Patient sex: M
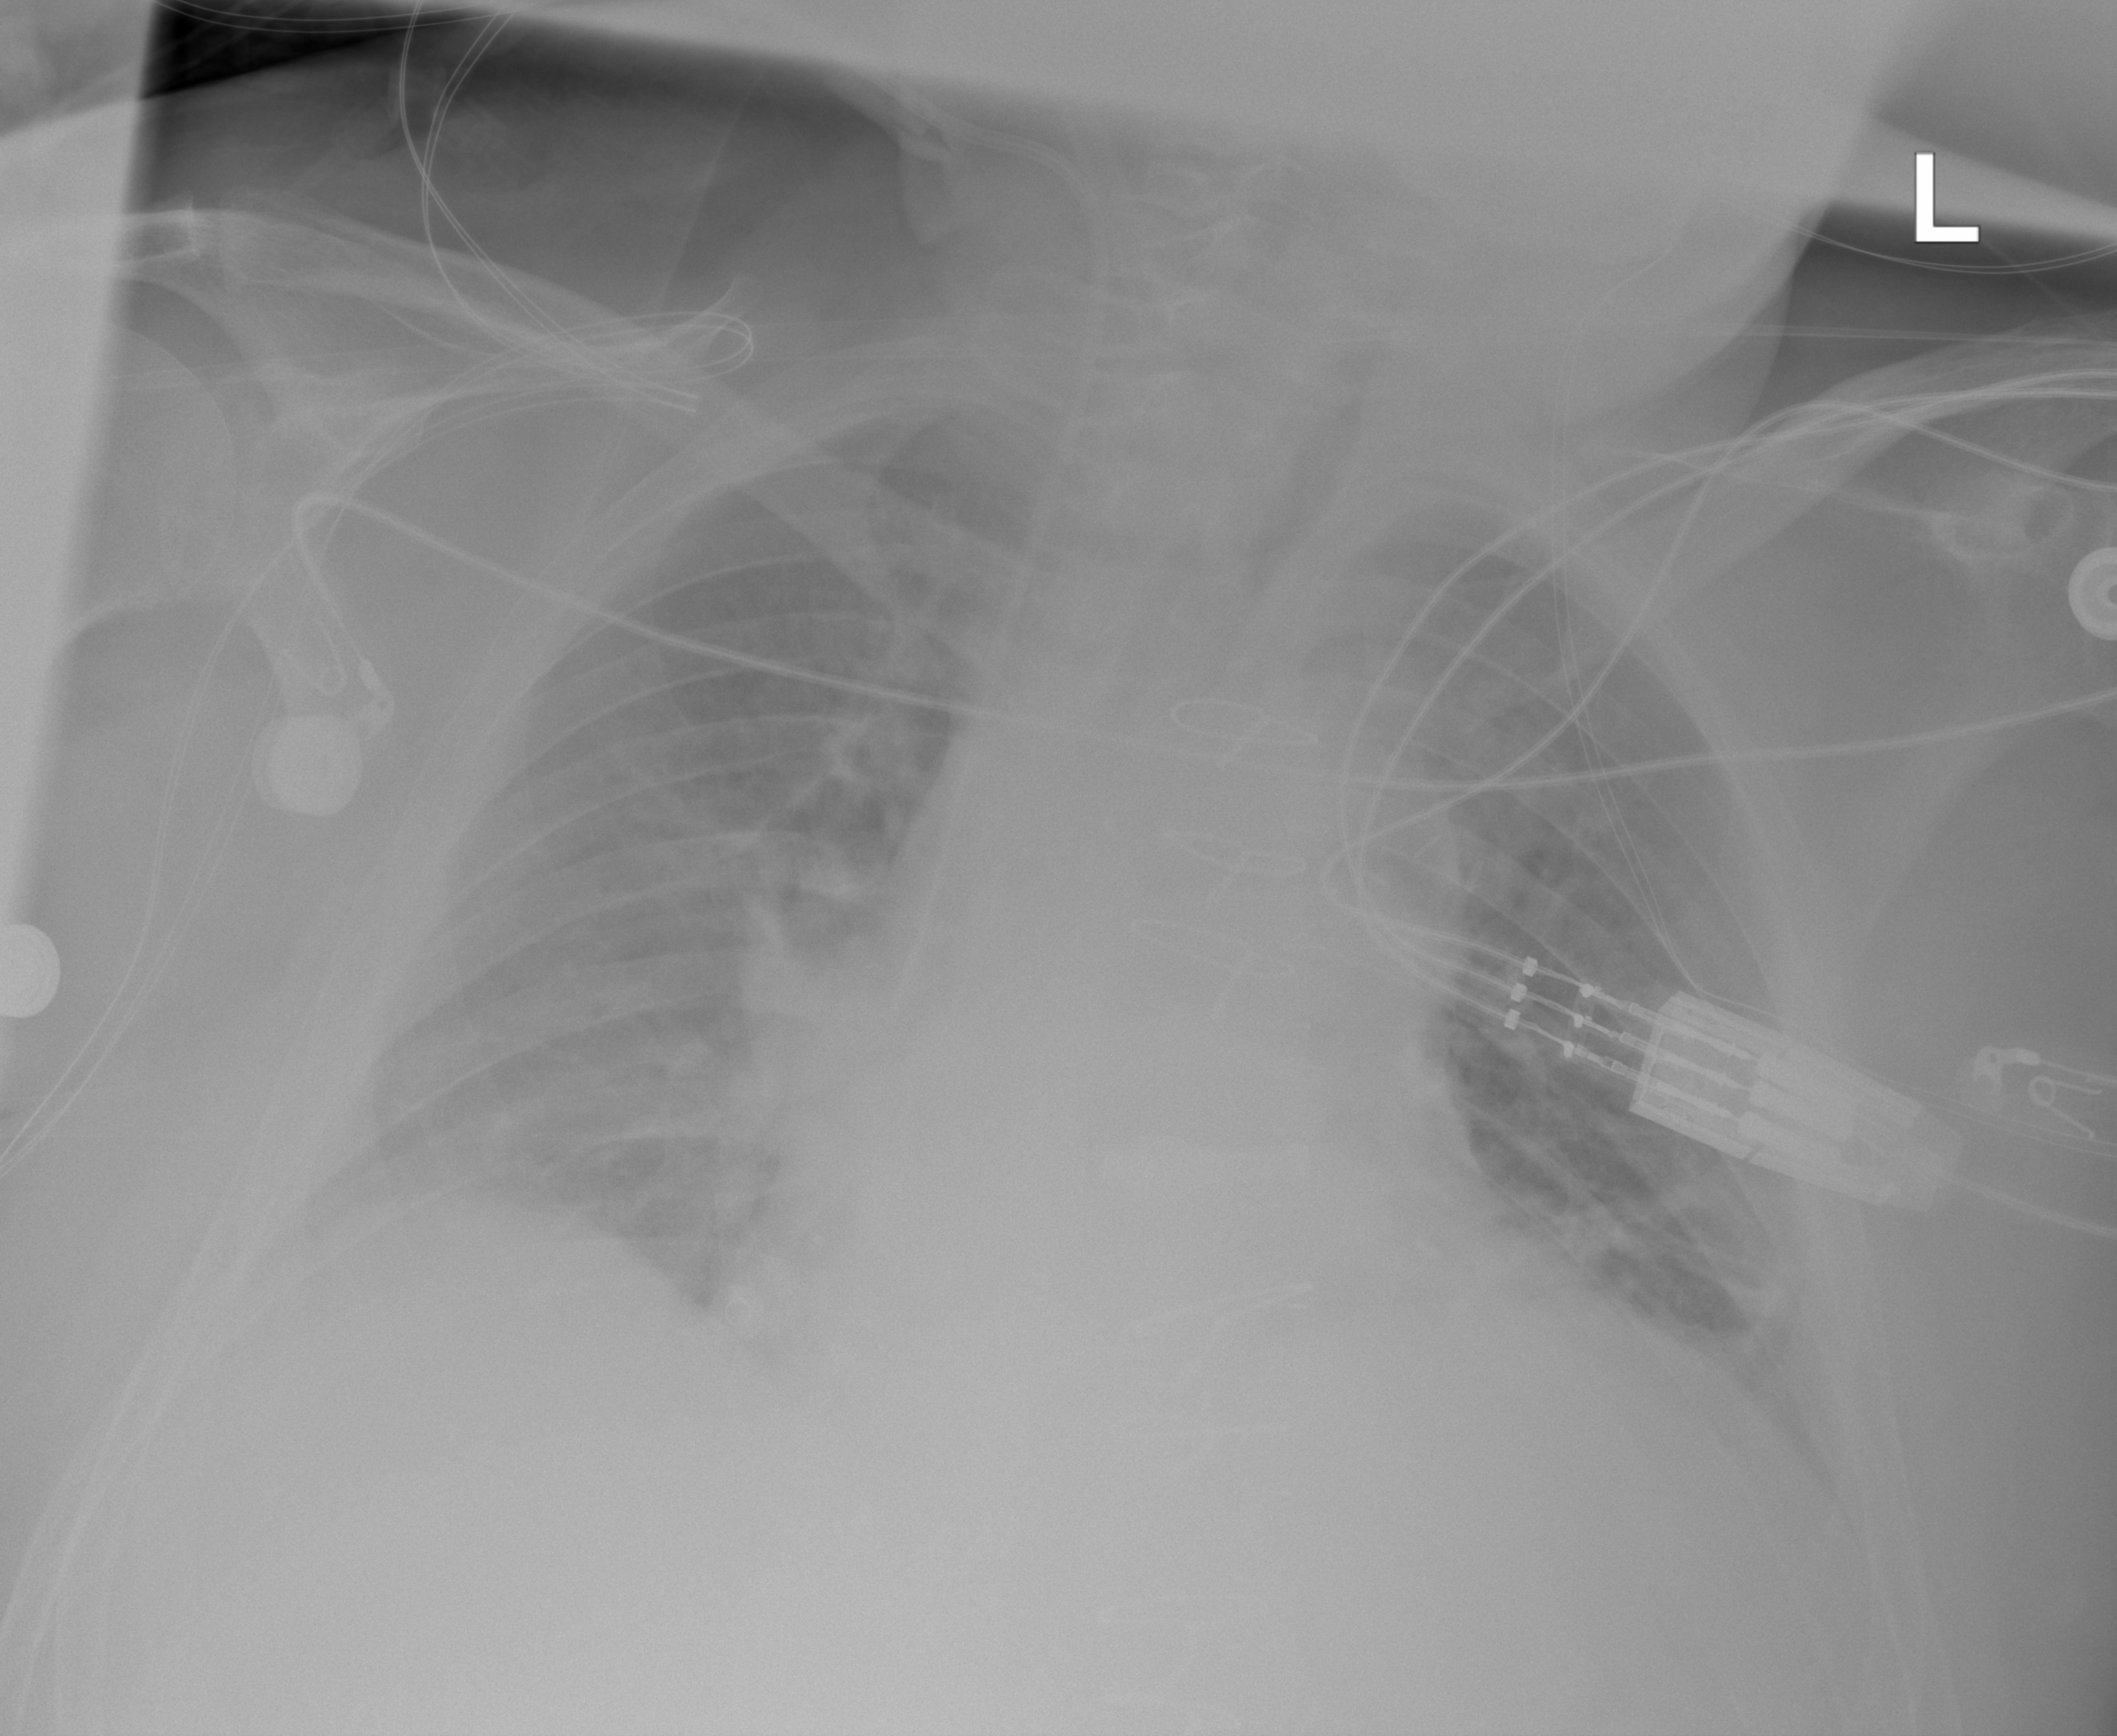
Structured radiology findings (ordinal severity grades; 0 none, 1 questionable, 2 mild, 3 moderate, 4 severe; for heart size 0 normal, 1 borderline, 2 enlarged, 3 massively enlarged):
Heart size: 2
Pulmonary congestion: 2
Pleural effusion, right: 2
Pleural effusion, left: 2
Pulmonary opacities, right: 2
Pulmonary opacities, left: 2
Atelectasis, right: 2
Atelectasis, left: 2